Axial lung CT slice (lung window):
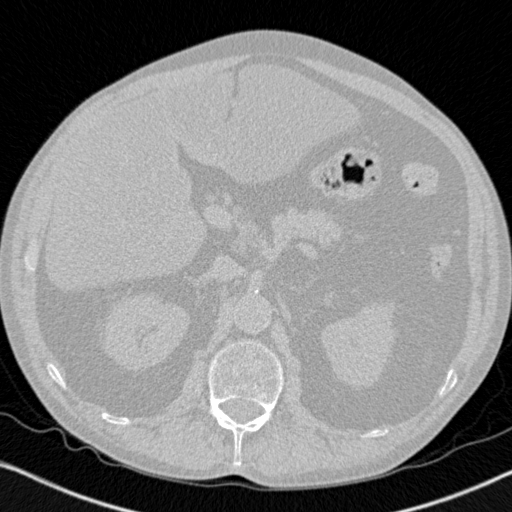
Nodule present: no